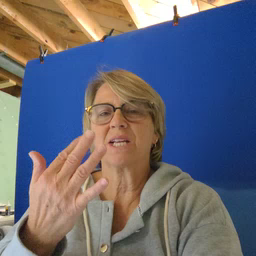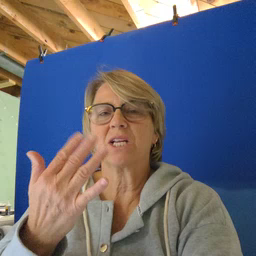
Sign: finger